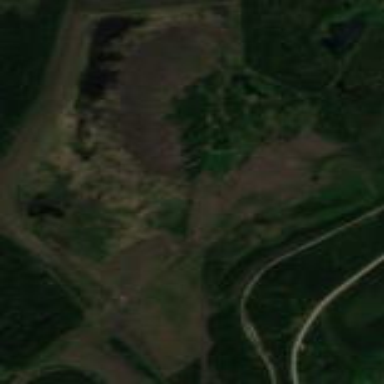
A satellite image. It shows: Man-made tailings pond.